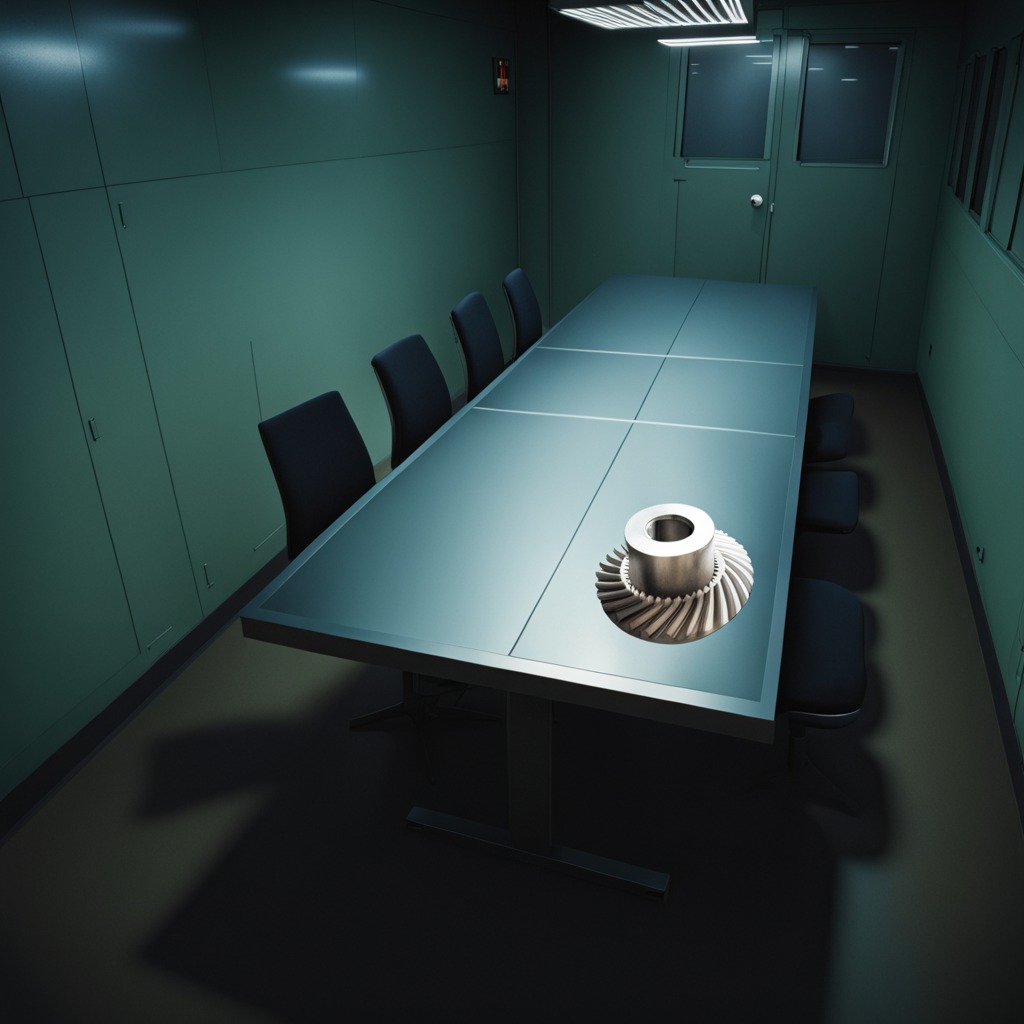
A steel gear with teeth is lying on the table.